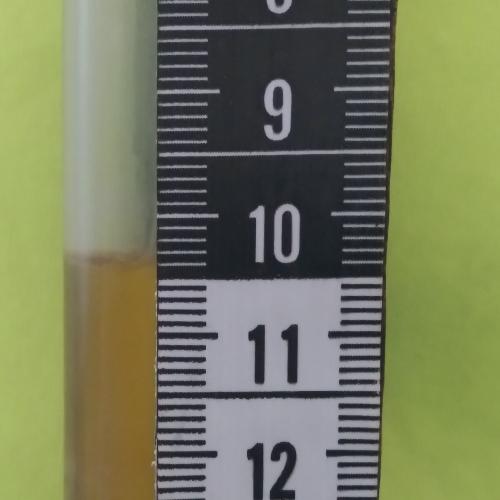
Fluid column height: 10.4 cm